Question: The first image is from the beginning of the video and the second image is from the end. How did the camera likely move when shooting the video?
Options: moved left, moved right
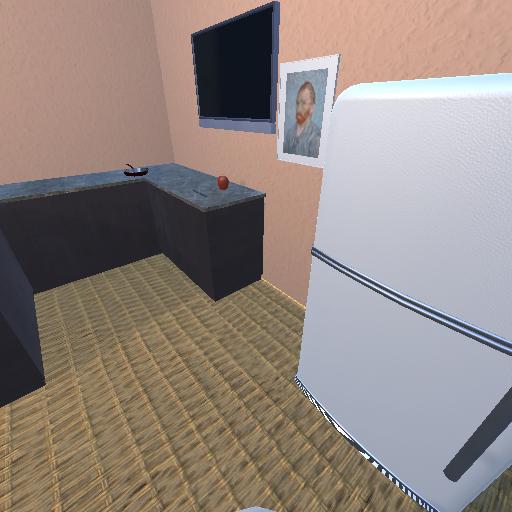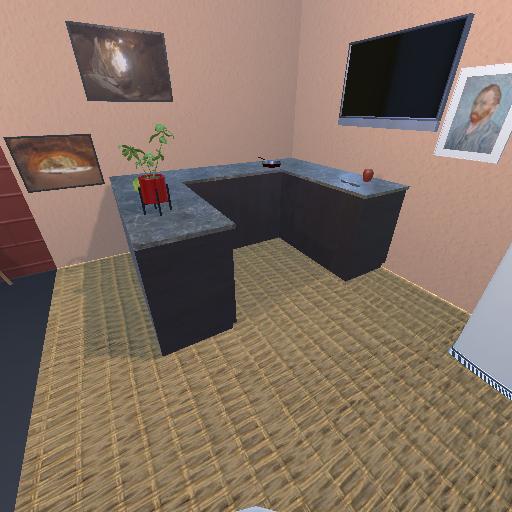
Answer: moved left